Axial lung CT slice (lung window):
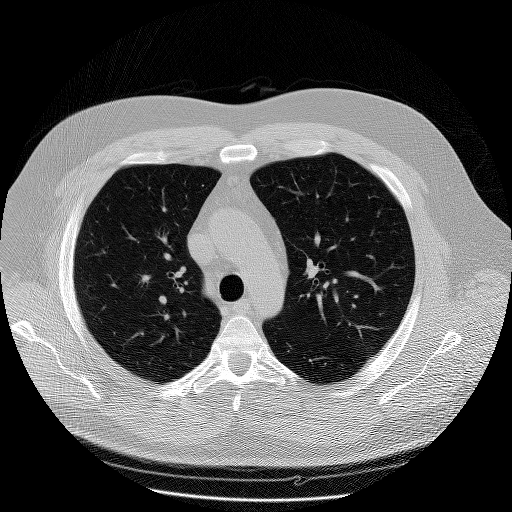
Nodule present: no